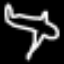
Label: airplane